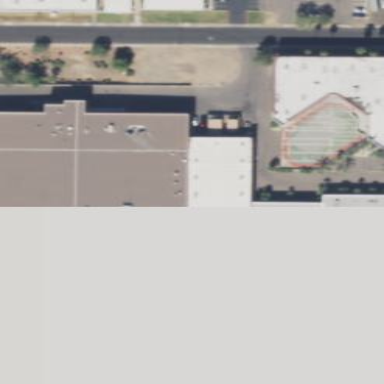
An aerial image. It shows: Commercial building.